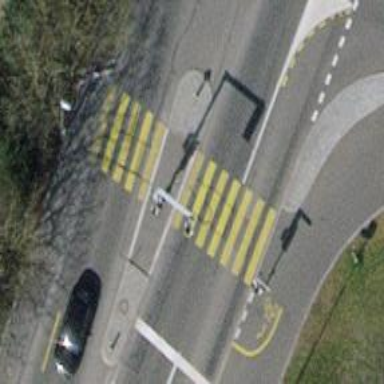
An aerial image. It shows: Crossing with traffic signals.